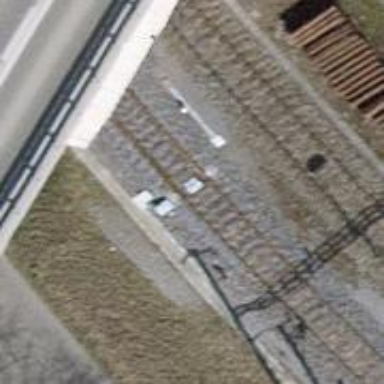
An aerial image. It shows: Railway switch.